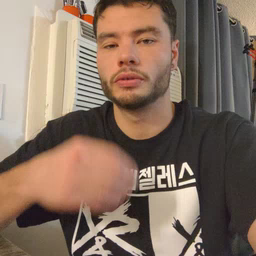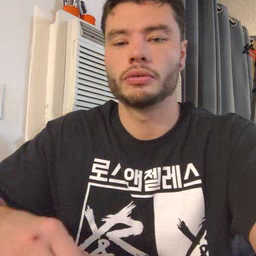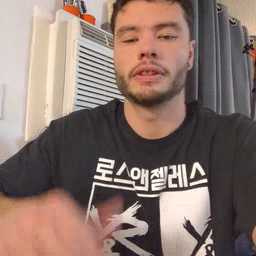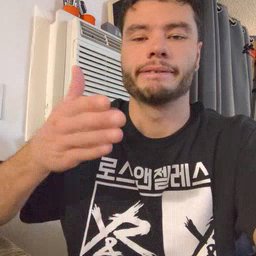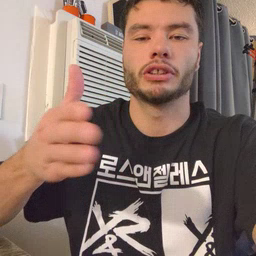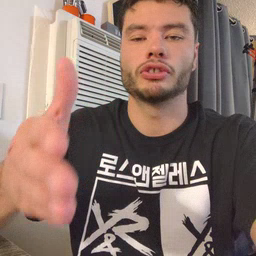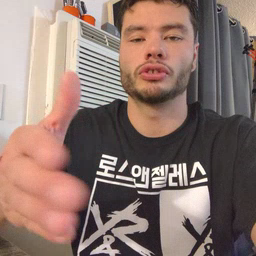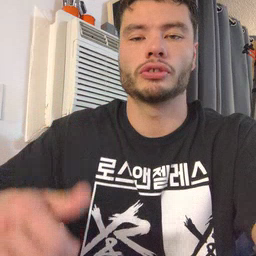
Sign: fish